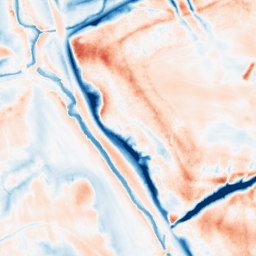
Category: multiscale
Decomposition family: dog_multiscale
Decomposition parameters: sigma_ratio: 1.6
n_scales: 6
base_sigma: 0.5
Upsampling method: lanczos
Upsampling parameters: scale: 4
Upsampling scale: 4